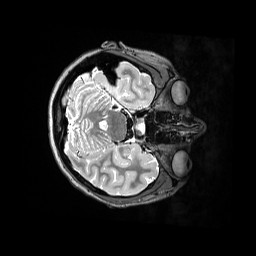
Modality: T2w
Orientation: axial
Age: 21
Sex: female
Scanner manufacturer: siemens
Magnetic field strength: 3 T
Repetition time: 3.2 s
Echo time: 0.564 s